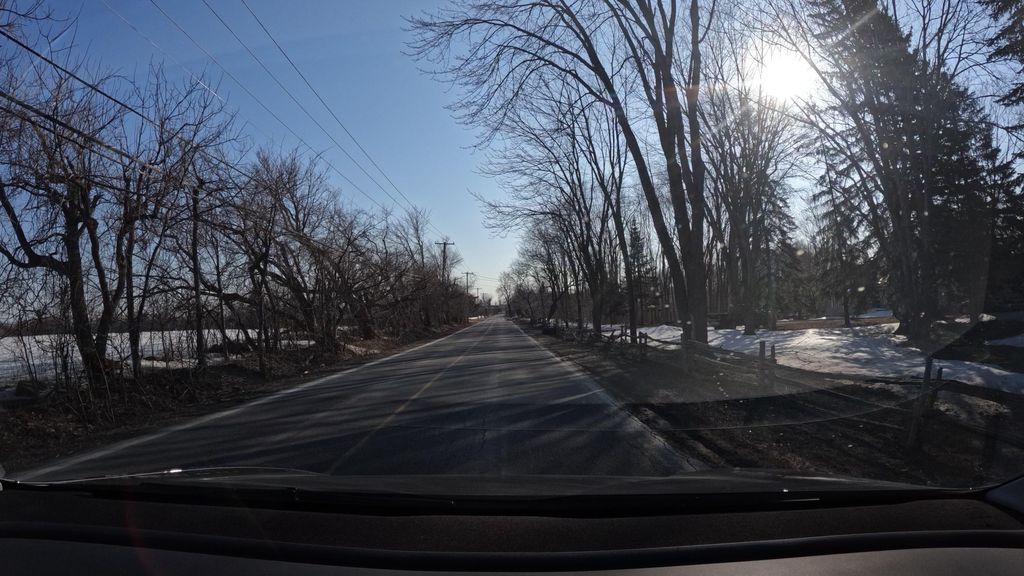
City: montreal